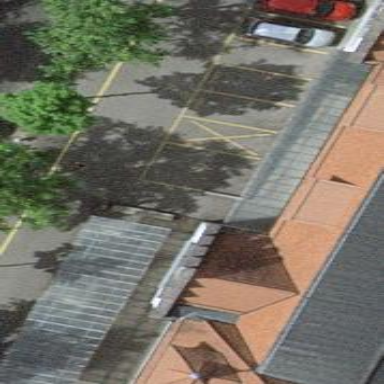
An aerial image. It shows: View of roof of building.